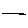
Label: line